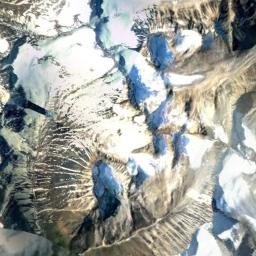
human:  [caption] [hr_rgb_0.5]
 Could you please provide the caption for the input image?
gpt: A snow-covered mountain covered in large areas .

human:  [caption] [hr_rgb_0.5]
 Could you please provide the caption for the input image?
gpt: There is a lot of snow on the snowberg .

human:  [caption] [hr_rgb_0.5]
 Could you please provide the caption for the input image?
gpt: The snow berg is consist of bare land and white snow .

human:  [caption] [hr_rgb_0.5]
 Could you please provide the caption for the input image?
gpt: The snowberg is partly covered with snow and ice and the color of the mountain is brown .

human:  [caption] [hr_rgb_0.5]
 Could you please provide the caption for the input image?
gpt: There are some snow and bare land on the snowberg .